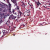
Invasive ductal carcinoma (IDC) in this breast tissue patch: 1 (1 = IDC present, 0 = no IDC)